Field crop: tomato
Growth stage: 2
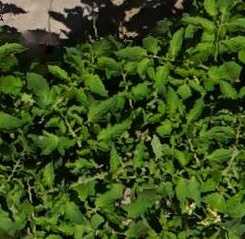
Species: tomato